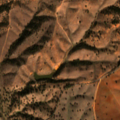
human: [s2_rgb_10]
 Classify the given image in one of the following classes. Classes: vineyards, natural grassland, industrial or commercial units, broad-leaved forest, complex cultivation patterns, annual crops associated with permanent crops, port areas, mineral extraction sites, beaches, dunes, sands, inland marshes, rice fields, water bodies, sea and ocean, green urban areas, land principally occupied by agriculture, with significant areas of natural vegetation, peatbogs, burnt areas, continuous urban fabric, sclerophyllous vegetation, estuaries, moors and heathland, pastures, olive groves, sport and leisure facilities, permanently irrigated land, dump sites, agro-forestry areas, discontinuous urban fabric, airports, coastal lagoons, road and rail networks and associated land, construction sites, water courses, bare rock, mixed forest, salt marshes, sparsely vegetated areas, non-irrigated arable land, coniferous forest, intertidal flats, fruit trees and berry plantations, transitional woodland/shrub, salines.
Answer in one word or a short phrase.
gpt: non-irrigated arable land, agro-forestry areas, transitional woodland/shrub